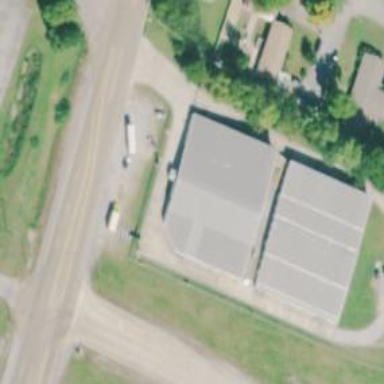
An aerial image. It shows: Building used for storage rental.